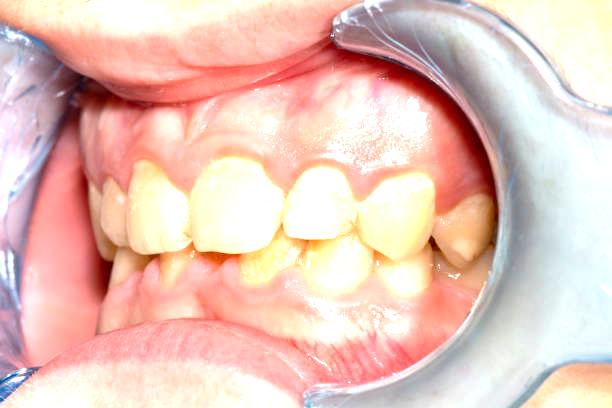
Condition: Calculus